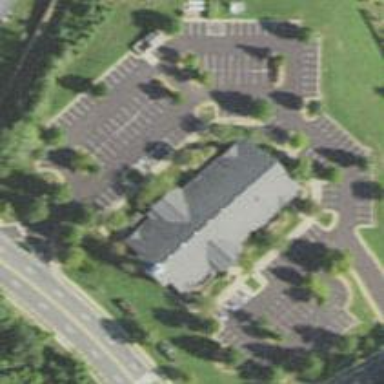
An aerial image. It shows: Parking space is available.